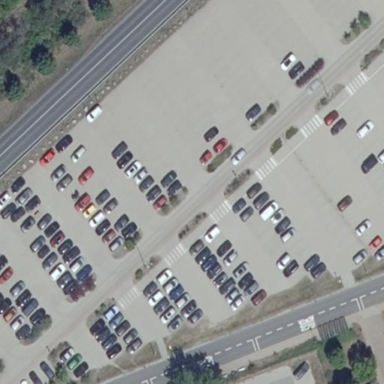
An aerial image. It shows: Parking area.